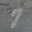
Label: 7